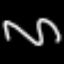
Label: squiggle